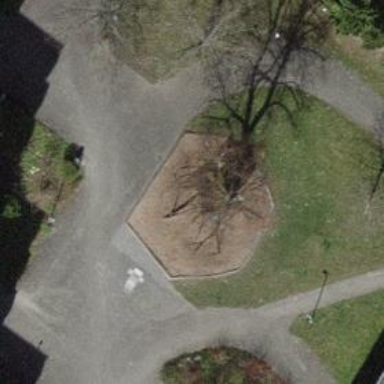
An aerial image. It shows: Tree house in the playground.